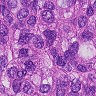
Metastatic tissue present: yes